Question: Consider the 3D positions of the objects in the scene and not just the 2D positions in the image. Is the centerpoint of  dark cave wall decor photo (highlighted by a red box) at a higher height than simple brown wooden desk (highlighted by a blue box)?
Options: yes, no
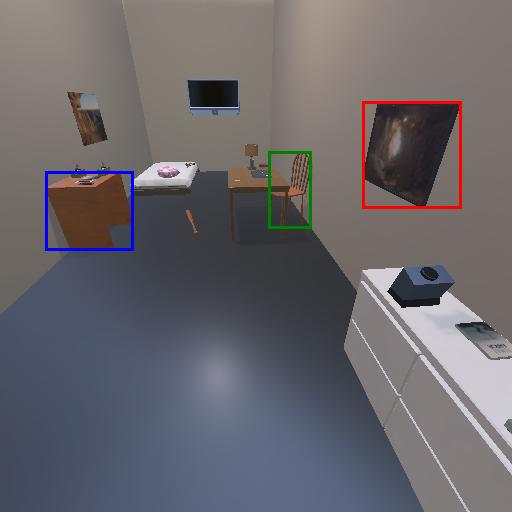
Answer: yes